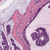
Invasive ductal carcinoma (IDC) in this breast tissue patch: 1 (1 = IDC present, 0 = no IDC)